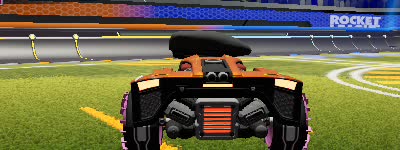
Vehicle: breakout